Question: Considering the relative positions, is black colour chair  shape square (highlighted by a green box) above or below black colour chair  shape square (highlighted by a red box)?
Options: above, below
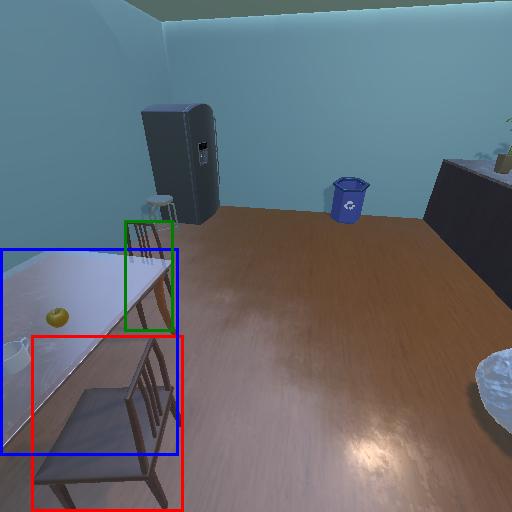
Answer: above